Field crop: tomato
Growth stage: 2
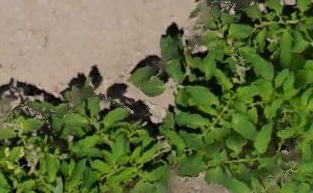
Species: tomato